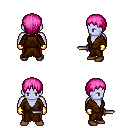
a pixel art fantasy rpg character, male body template, dark elf, purple skin, brown robe, red pants, pink plain hairstyle, gold gloves, brown shoes, dagger, four views (front, back, left, right), 2x2 character sprite sheet, small pixel art, hard edges, no anti-aliasing